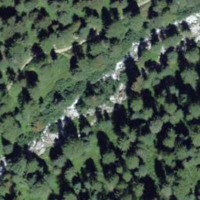
EUNIS habitat code: 43
Species observed at this site:
Aconitum degenii